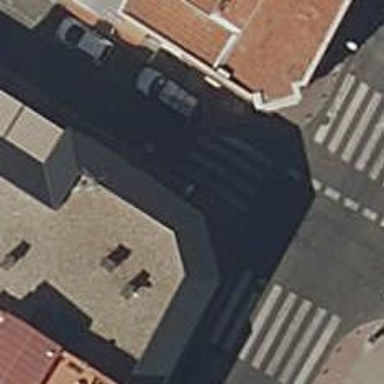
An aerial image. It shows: Marked crossing on the road.